Question: I have a 'QTabBar' looking like this. The screenshot does show the arrow scroll buttons on its right side. What is the thing on left side called (looking like a torn edge)? It serves as a scroll left button. Is it the tear indicator? I found something like this in the style sheets:
'''
QTabBar::tear { image: url(tear_indicator.png); }
'''
How can I disable it?

> ^ here, looking like a torn edge, clickable, works like scroll left
Remark: The <URL> is the one appearing automatically with 'QDockWidget' s, none I have created on my own.
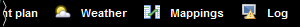
Answer: You can remove it by StyleSheet
'''
QTabBar::tear {
width: 0px;
border: none;
}
'''